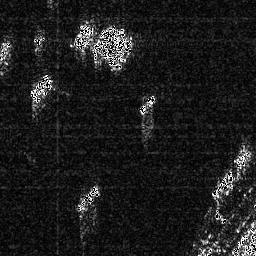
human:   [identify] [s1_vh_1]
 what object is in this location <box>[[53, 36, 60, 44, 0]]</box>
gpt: <ref>1 small ship at the center</ref>

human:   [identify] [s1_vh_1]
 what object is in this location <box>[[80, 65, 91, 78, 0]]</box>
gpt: <ref>1 medium ship at the bottom right</ref>